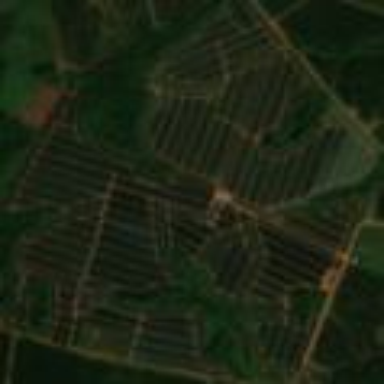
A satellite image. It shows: Orchard filled with pineapple plants.